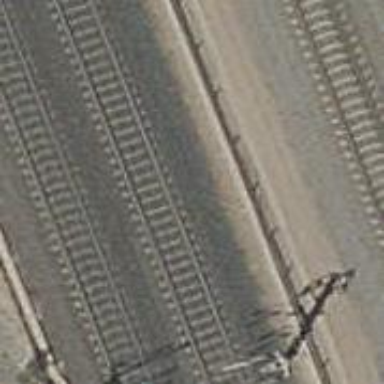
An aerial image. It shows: Railway track with contact line for electrification.